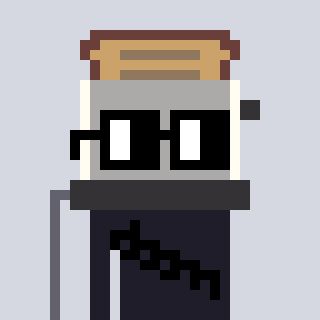
a pixel art character with square black glasses, a toaster-shaped head and a grayscale-colored body on a cool background